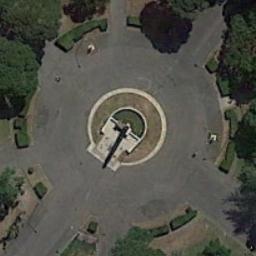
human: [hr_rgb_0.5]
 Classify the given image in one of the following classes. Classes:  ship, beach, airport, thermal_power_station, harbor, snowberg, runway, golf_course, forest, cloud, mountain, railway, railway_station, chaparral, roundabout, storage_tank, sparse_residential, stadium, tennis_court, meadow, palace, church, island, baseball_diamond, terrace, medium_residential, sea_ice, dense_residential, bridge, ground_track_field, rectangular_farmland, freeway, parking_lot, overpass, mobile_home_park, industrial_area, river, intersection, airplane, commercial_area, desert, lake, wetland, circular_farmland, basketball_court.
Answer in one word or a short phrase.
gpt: roundabout